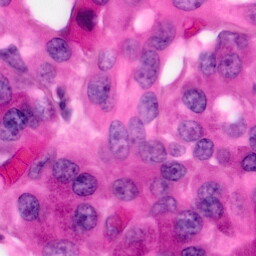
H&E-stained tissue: Pancreatic